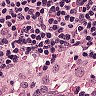
Metastatic tissue present: no